Question: Hi friends,
I am getting data from server when user post a link on his timeline am displaying like this but my requirement is when i click Title then it will open browser. How can i do this?

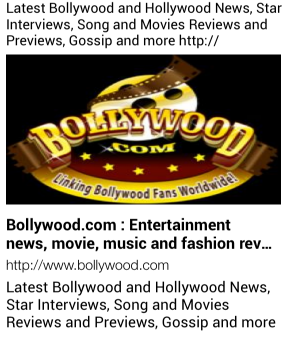
Answer: '''
[[UIApplication sharedApplication] openURL:[NSURL URLWithString:@"http://www.stackoverflow.com"]];
'''
Will open a URL by the Application defined for the scheme. http has Safari as default (I guess)
To open it in the App itself create a ViewController + xib,
add a UIWebView to your View
& Buttons to get back to the app.
Then you can create an instance of your new ViewController and present it with
'''
[self presentViewController:WebVC animated:YES completion:^(void){
[[WebVC MyWebView] loadRequest: [NSMutableURLRequest requestWithURL:[NSURL URLWithString: @"http://stackoverflow.com"]];
}];
'''
e.g.
To make it even easier you could add a function to your ViewController like this one
'''
-(void) LoadUrlFromString: (NSString *)url{
[self.MyWebView loadRequest: [NSMutableURLRequest requestWithURL:[NSURL URLWithString: url]]];
}
'''
and then just do as before but call
'''
[WebVC LoadUrlFromString:@"http://stackoverflow.com"];
'''
on completition